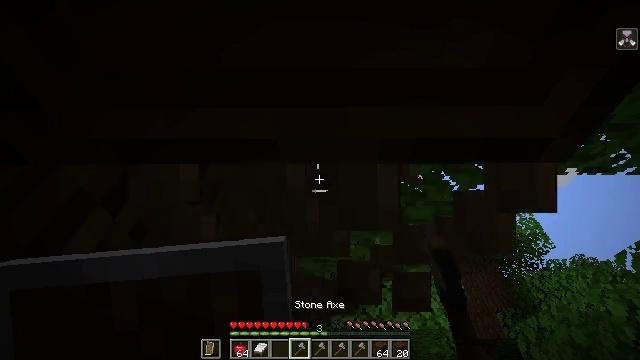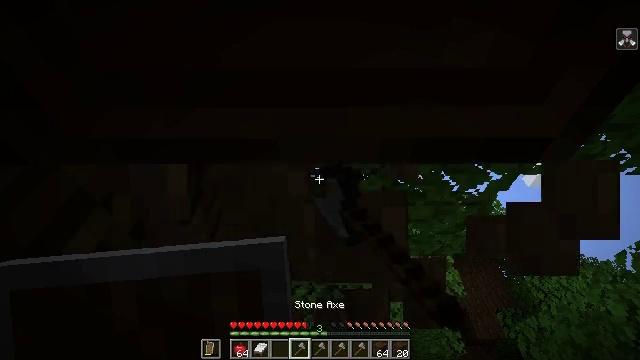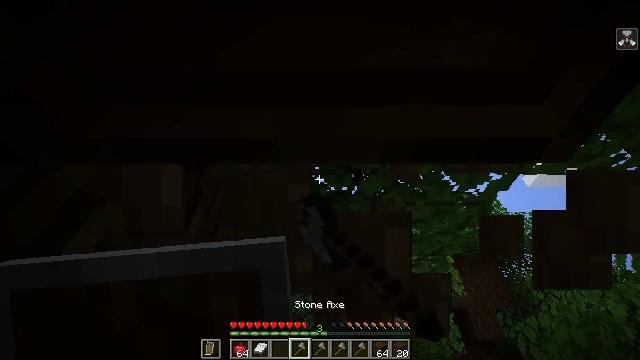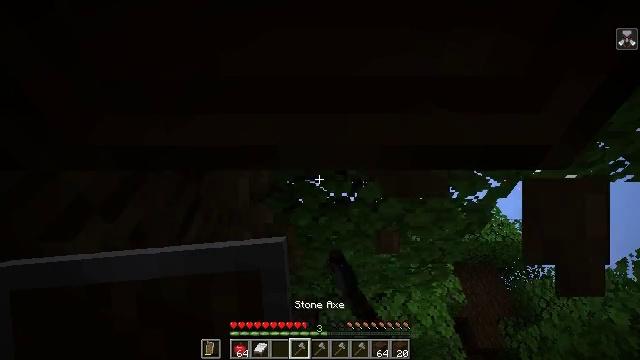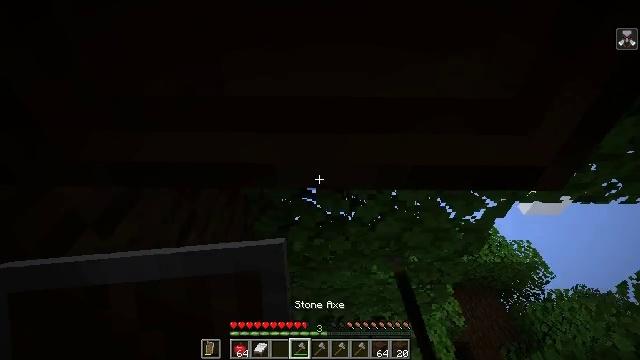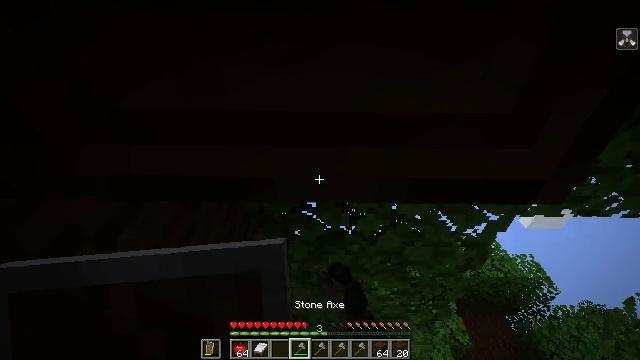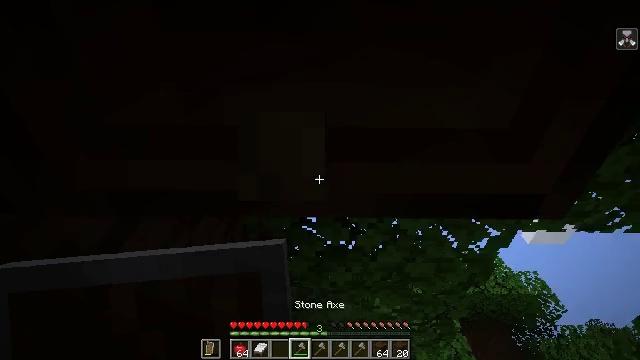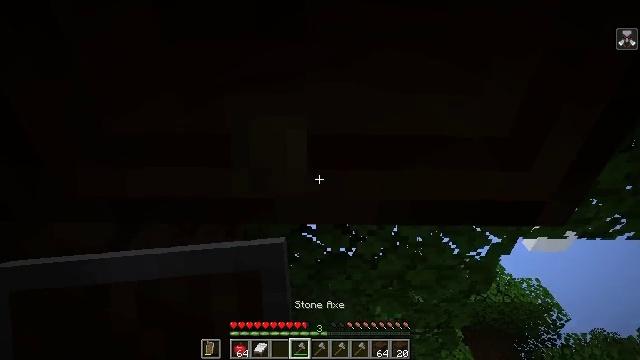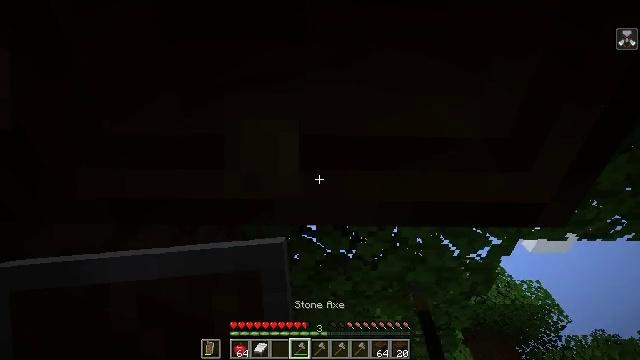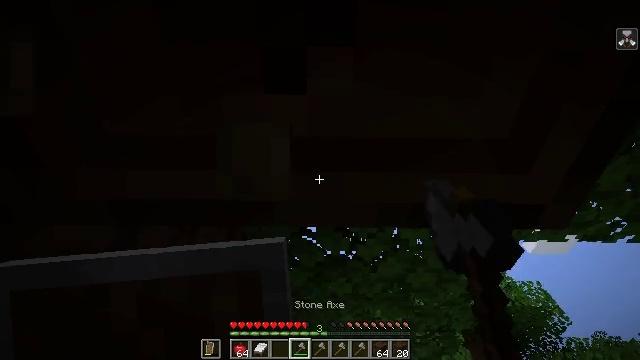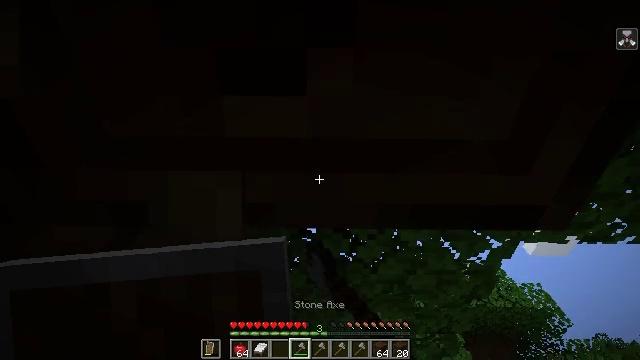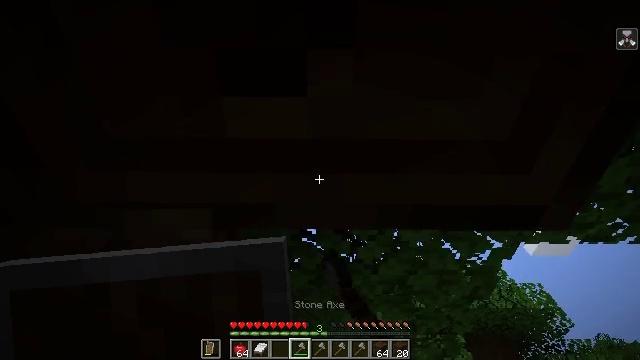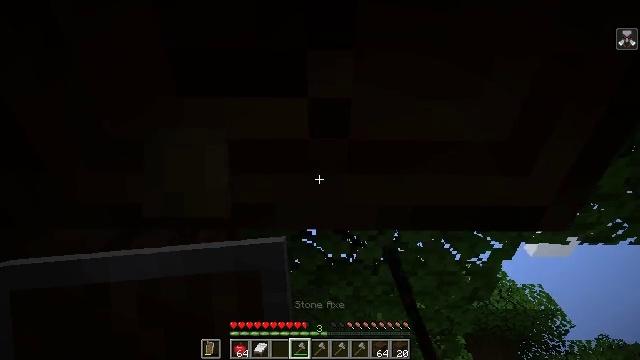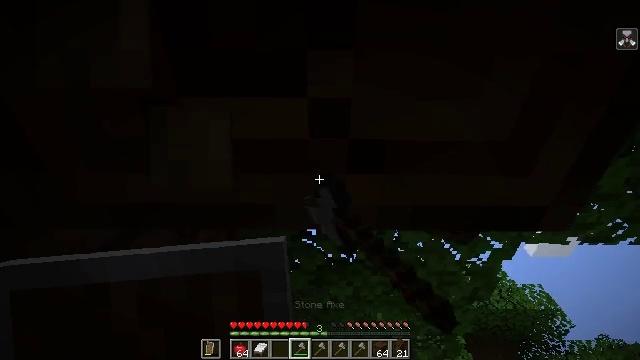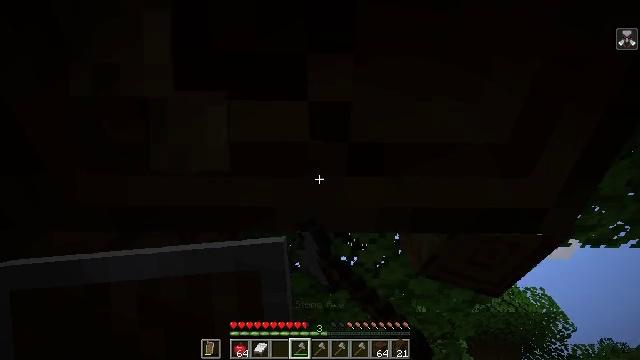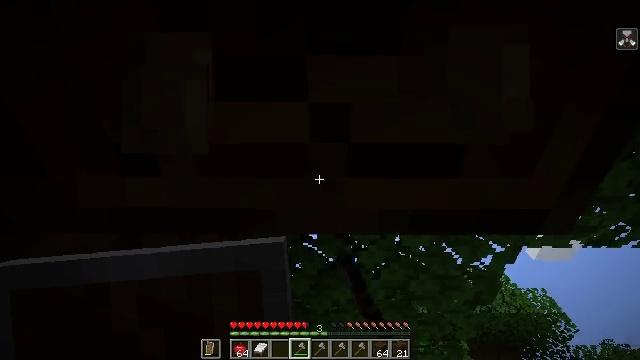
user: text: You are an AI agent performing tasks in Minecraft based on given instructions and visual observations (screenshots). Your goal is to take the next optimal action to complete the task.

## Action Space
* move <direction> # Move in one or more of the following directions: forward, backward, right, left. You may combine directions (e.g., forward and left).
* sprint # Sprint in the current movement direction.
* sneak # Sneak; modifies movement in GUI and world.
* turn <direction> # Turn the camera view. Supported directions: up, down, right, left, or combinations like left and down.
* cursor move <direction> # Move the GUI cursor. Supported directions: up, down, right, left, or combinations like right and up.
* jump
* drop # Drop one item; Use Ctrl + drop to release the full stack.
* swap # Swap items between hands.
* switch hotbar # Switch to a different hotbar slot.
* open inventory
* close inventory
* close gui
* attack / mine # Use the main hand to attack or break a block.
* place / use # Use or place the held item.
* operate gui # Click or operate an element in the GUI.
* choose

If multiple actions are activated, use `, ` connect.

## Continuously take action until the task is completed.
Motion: motion action
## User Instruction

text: Harvest dark oak log for resources.
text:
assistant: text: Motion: attack / mine
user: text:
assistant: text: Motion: attack / mine
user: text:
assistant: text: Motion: turn up, attack / mine
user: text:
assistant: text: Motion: turn up, attack / mine
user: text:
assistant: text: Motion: turn up, attack / mine
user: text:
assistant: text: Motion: turn up, attack / mine
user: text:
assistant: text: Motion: turn up, attack / mine
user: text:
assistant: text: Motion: attack / mine
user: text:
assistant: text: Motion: attack / mine
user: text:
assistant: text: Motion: attack / mine
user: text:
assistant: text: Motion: attack / mine
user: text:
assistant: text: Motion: attack / mine
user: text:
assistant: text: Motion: attack / mine
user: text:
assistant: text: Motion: attack / mine
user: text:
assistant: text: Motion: attack / mine
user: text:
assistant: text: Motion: attack / mine
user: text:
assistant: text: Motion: attack / mine
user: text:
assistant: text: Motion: attack / mine
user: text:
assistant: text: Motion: attack / mine
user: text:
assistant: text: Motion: attack / mine
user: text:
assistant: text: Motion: attack / mine
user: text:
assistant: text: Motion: attack / mine
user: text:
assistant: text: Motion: attack / mine
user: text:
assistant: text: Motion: attack / mine
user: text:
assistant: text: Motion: attack / mine
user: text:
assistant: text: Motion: attack / mine
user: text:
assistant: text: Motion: attack / mine
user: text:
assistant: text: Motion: attack / mine
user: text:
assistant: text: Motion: no_op
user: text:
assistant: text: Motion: turn left and down